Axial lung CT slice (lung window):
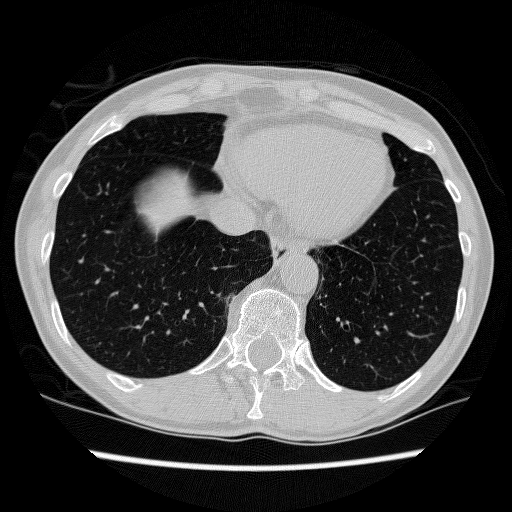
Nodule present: no